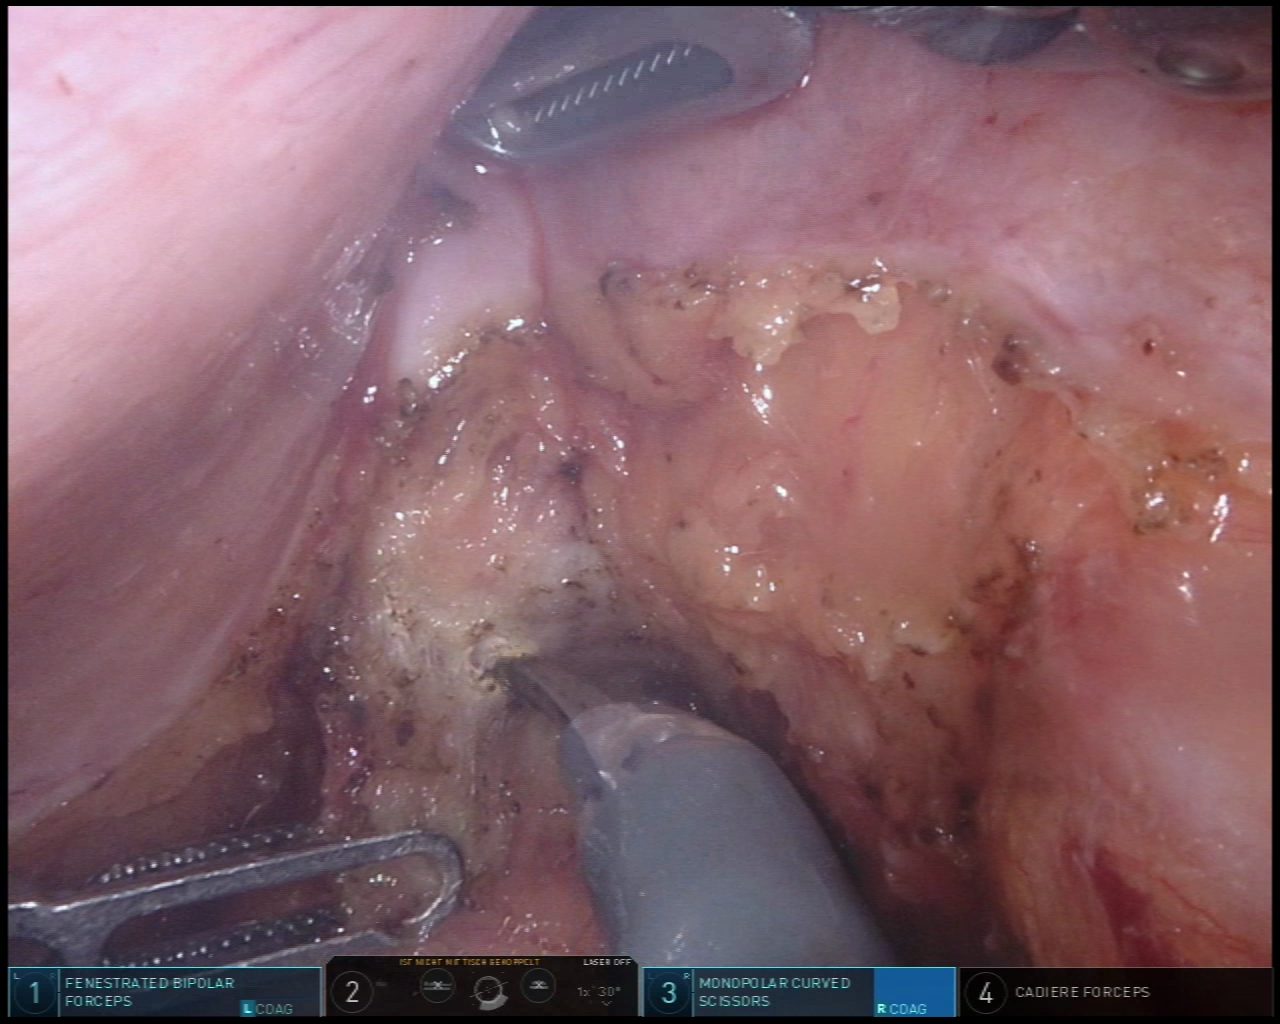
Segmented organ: vesicular_glands
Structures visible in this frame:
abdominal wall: no
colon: no
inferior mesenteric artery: no
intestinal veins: no
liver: no
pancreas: no
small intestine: no
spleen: no
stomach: no
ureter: no
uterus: no
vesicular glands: yes